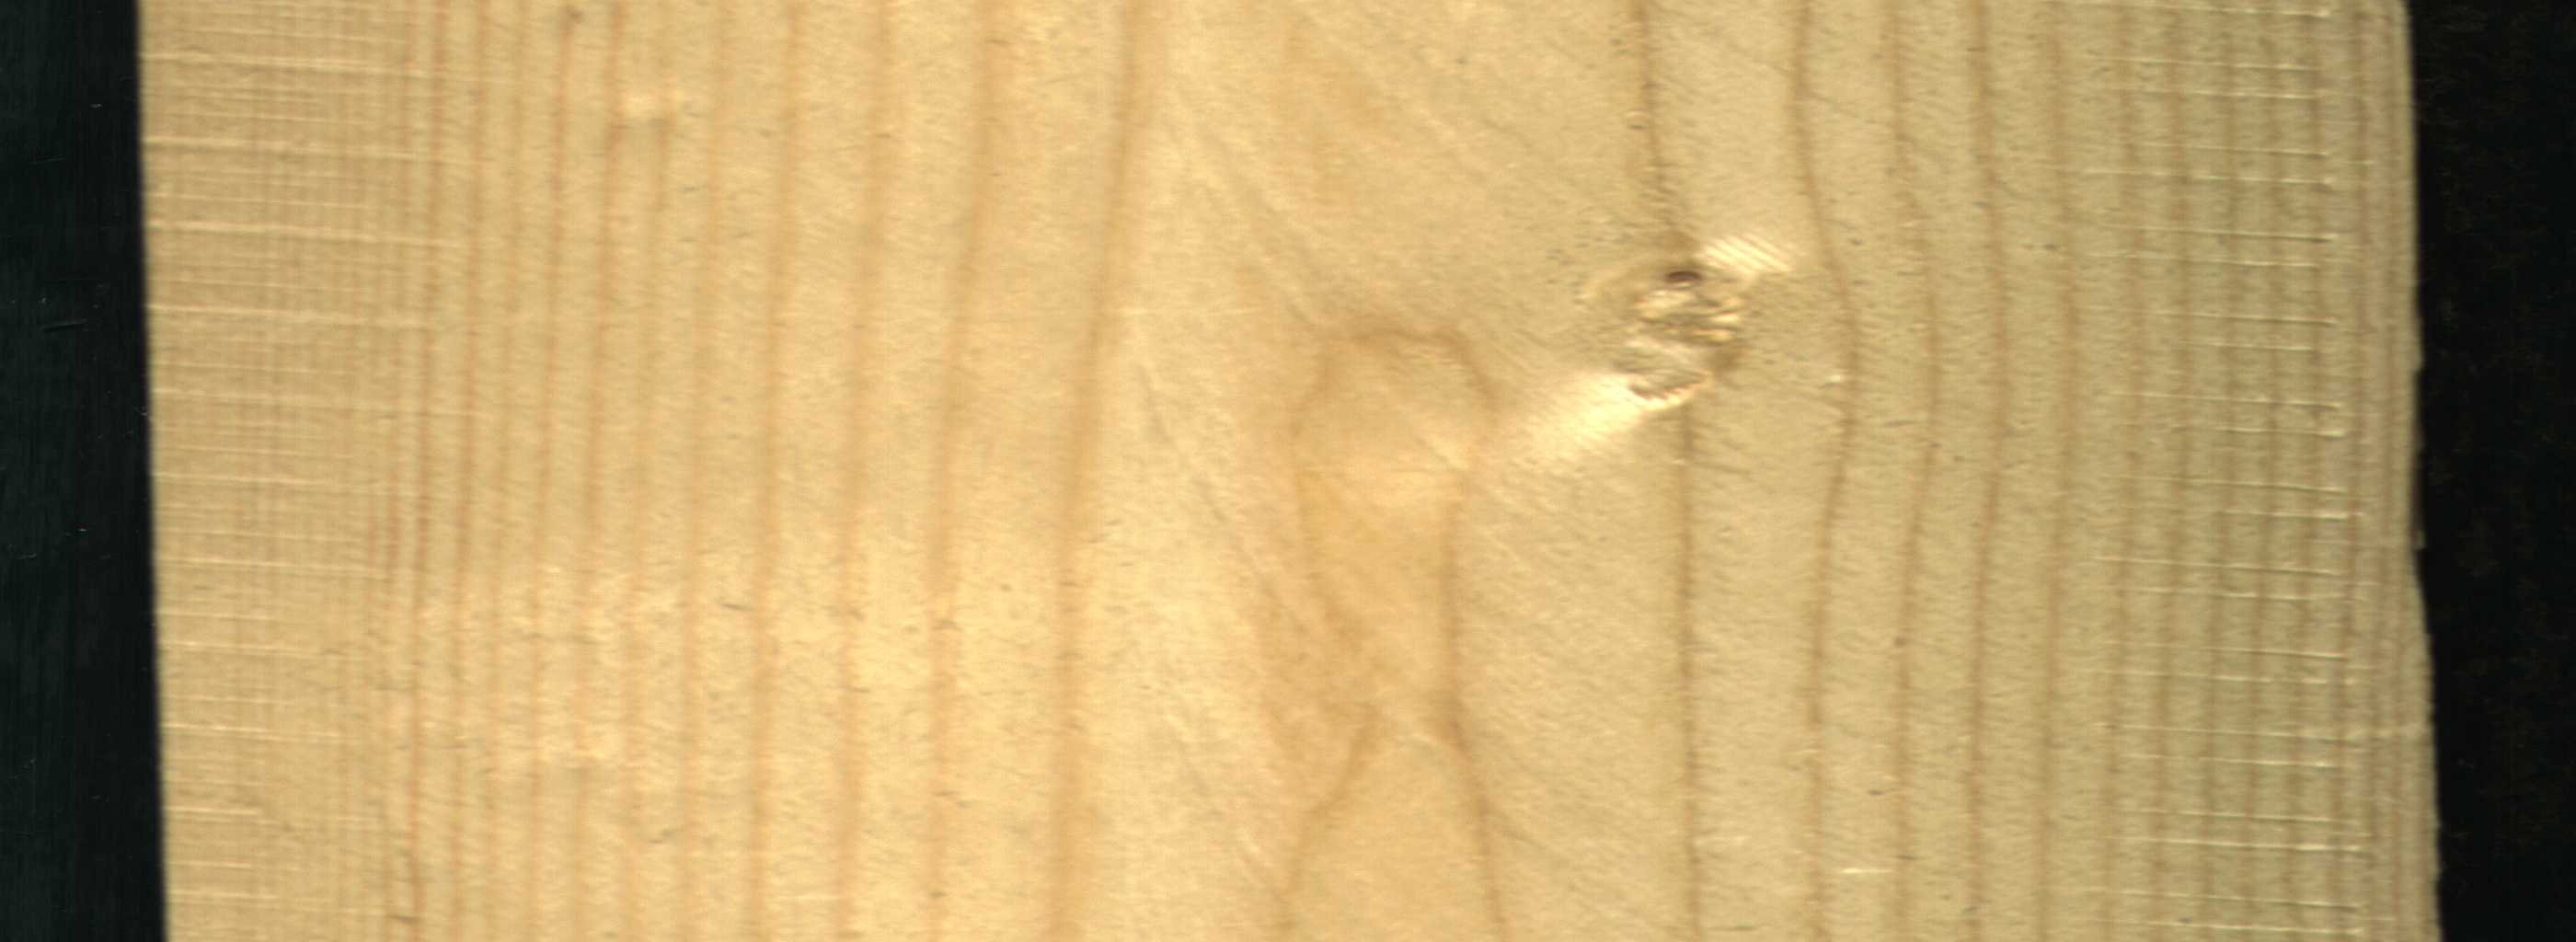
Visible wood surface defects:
Live_Knot